Aerial crown-view tile of a tropical tree (Barro Colorado Island, Panama), acquired 20250616:
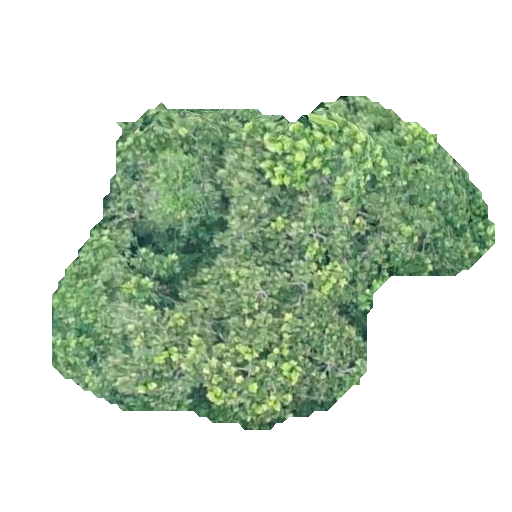
Species: Anacardium excelsum
GBIF accepted scientific name: Anacardium excelsum
Crown area: 146.557 m²